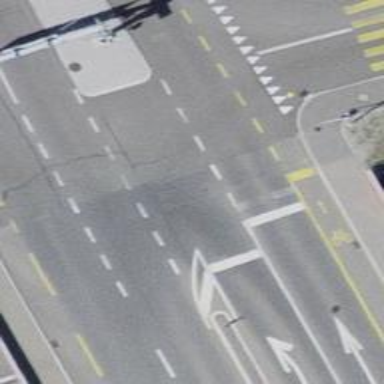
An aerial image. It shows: Secondary link road with asphalt surface.